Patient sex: M
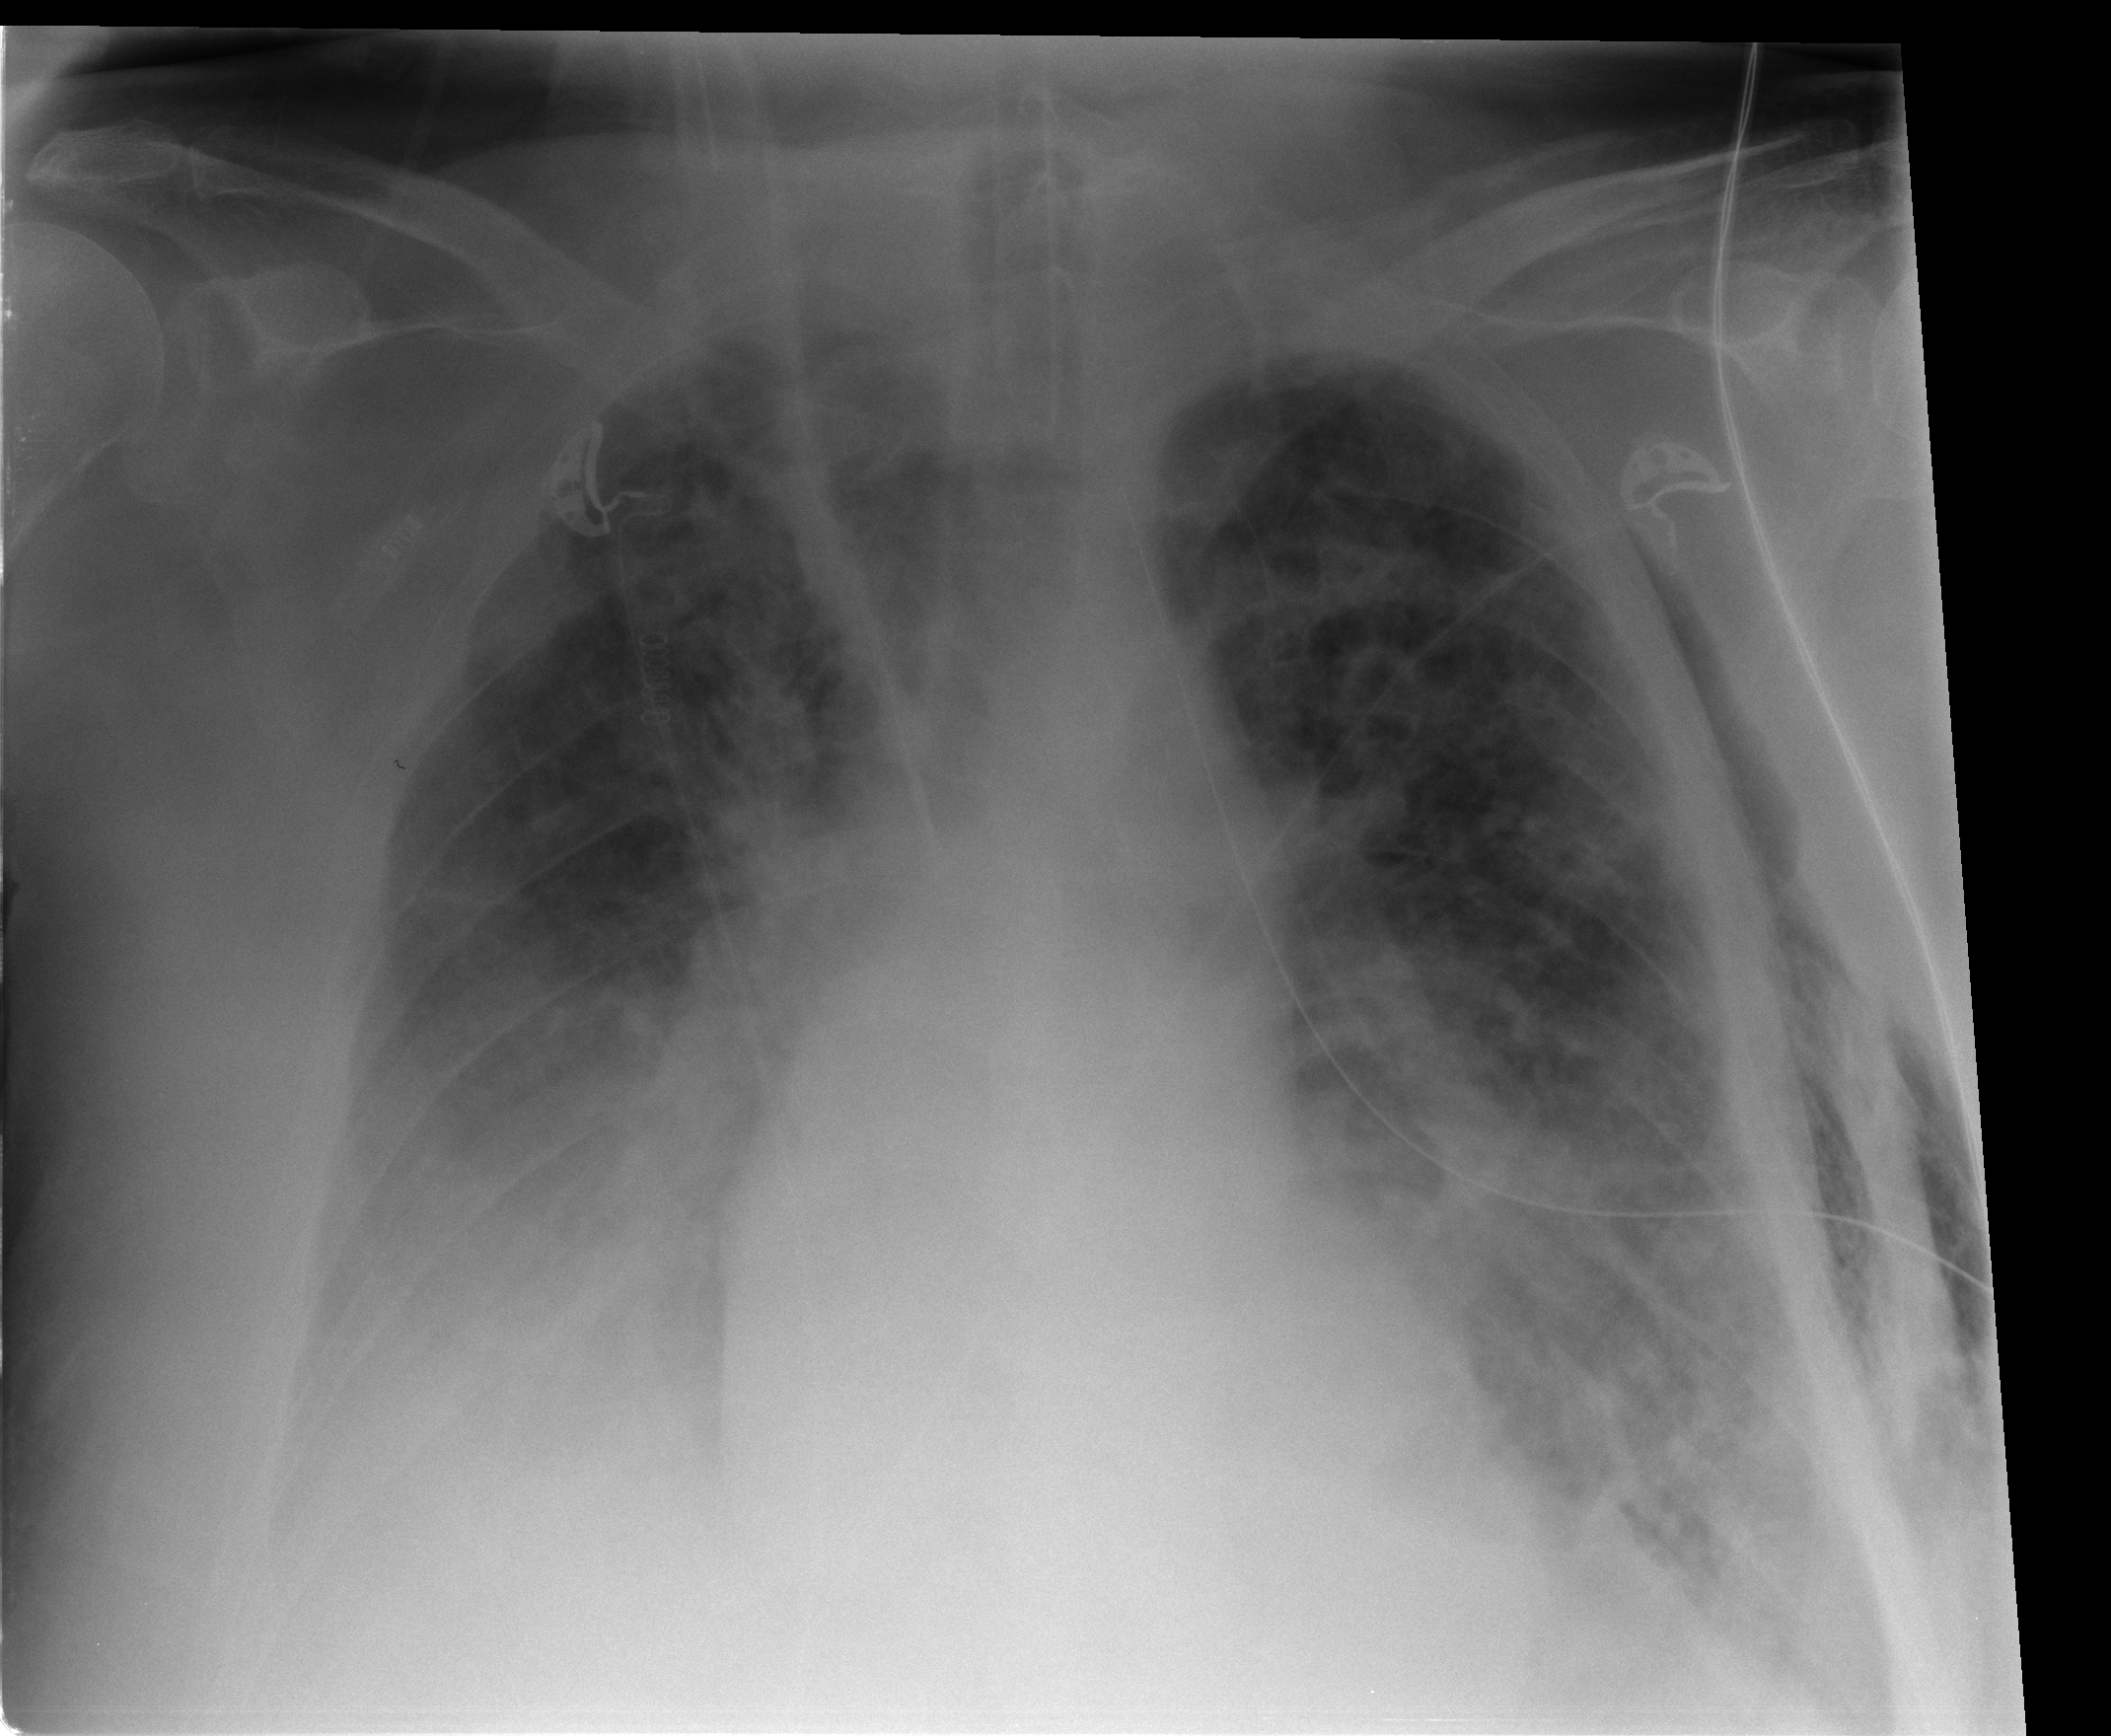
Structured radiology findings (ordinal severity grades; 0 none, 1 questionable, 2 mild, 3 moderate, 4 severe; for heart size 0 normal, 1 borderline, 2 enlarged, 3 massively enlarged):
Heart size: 2
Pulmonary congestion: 3
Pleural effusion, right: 3
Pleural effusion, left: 2
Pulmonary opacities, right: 3
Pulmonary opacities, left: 3
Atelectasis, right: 3
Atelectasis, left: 2